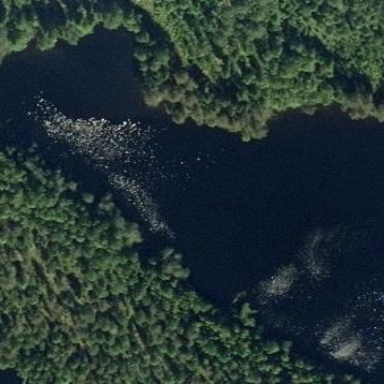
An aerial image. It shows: Serene lake surrounded by nature.